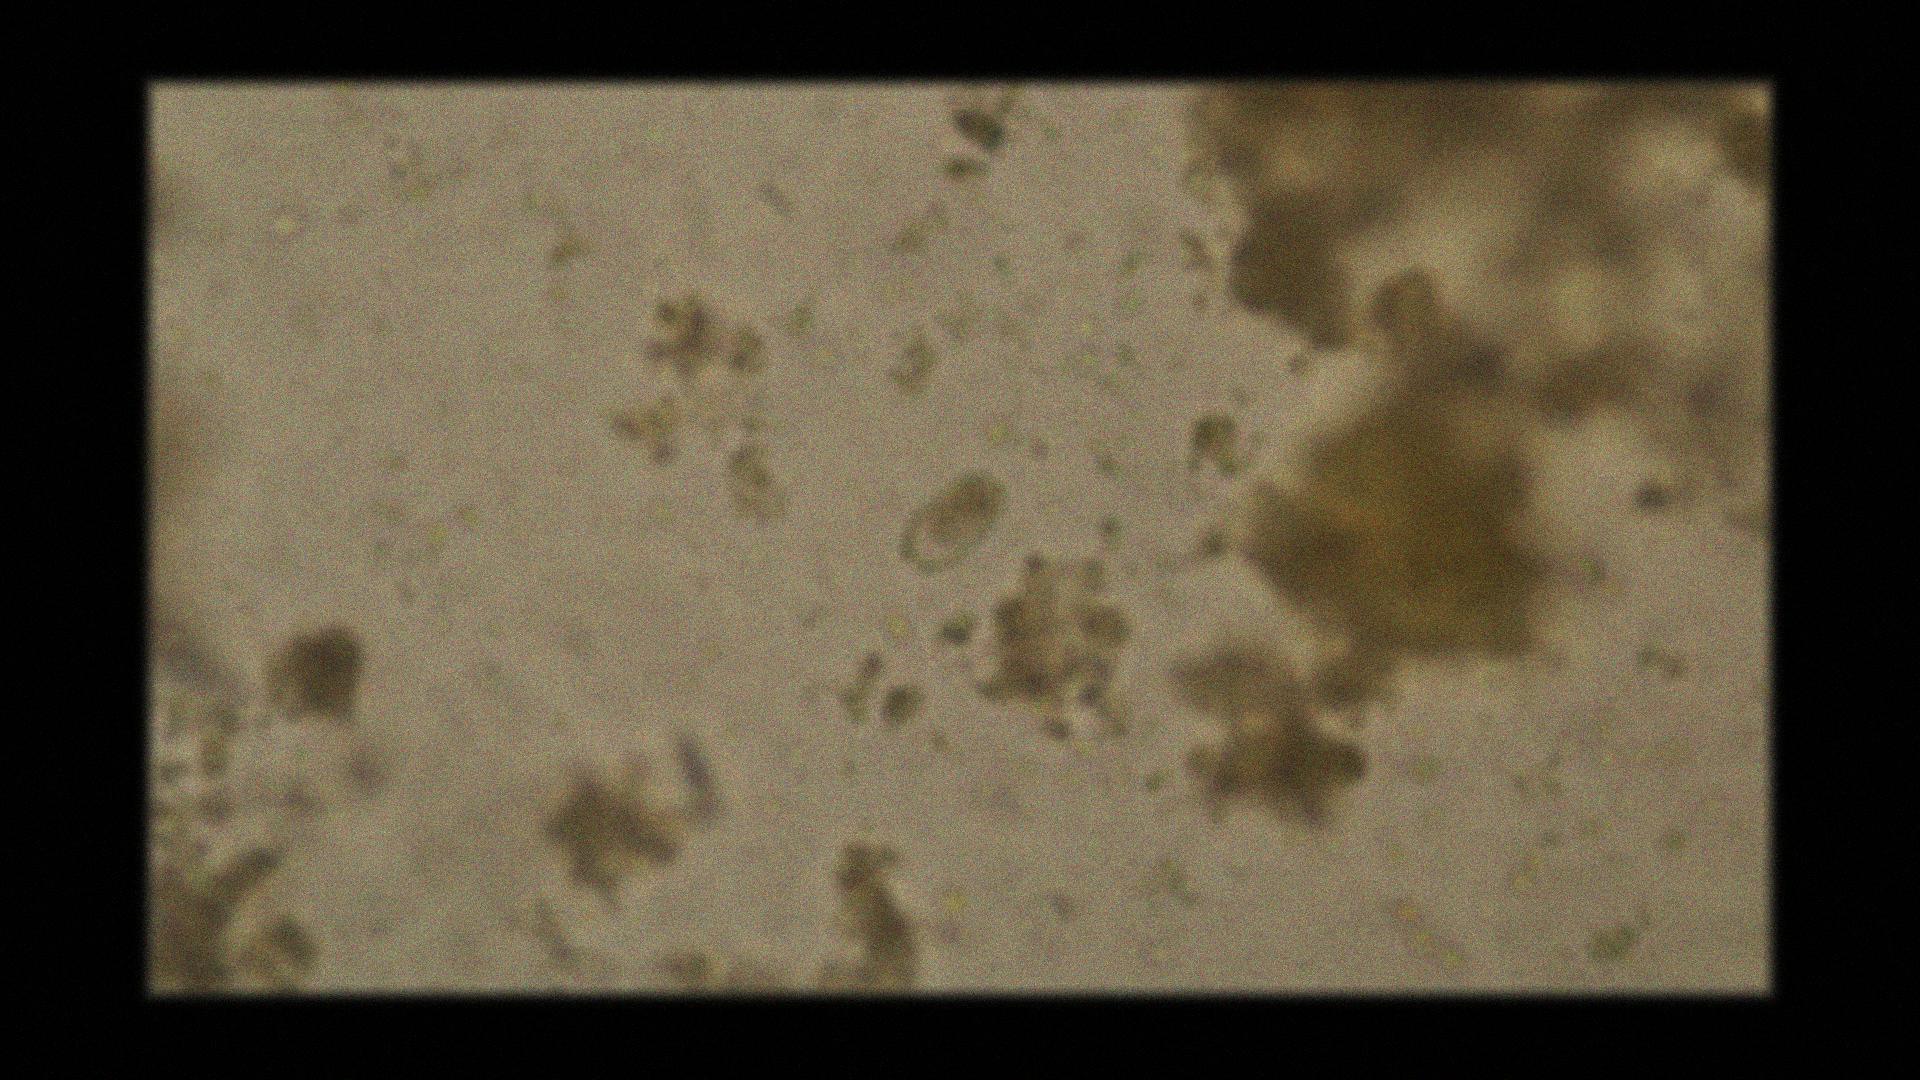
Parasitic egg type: Capillaria philippinensis